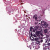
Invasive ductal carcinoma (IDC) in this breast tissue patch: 0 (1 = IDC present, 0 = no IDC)